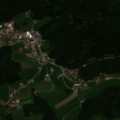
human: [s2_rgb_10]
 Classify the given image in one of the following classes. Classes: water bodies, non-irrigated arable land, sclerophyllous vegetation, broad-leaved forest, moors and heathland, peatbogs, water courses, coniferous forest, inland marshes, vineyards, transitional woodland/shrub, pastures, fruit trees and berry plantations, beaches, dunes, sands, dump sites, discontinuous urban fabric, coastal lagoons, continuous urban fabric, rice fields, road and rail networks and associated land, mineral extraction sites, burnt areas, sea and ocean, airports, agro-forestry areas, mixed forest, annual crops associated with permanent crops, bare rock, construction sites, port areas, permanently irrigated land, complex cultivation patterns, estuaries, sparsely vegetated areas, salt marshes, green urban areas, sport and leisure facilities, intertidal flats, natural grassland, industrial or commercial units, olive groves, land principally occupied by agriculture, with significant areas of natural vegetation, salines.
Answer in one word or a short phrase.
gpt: discontinuous urban fabric, complex cultivation patterns, coniferous forest, mixed forest